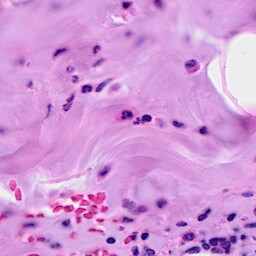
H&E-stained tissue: Breast